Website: apple
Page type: order-returns
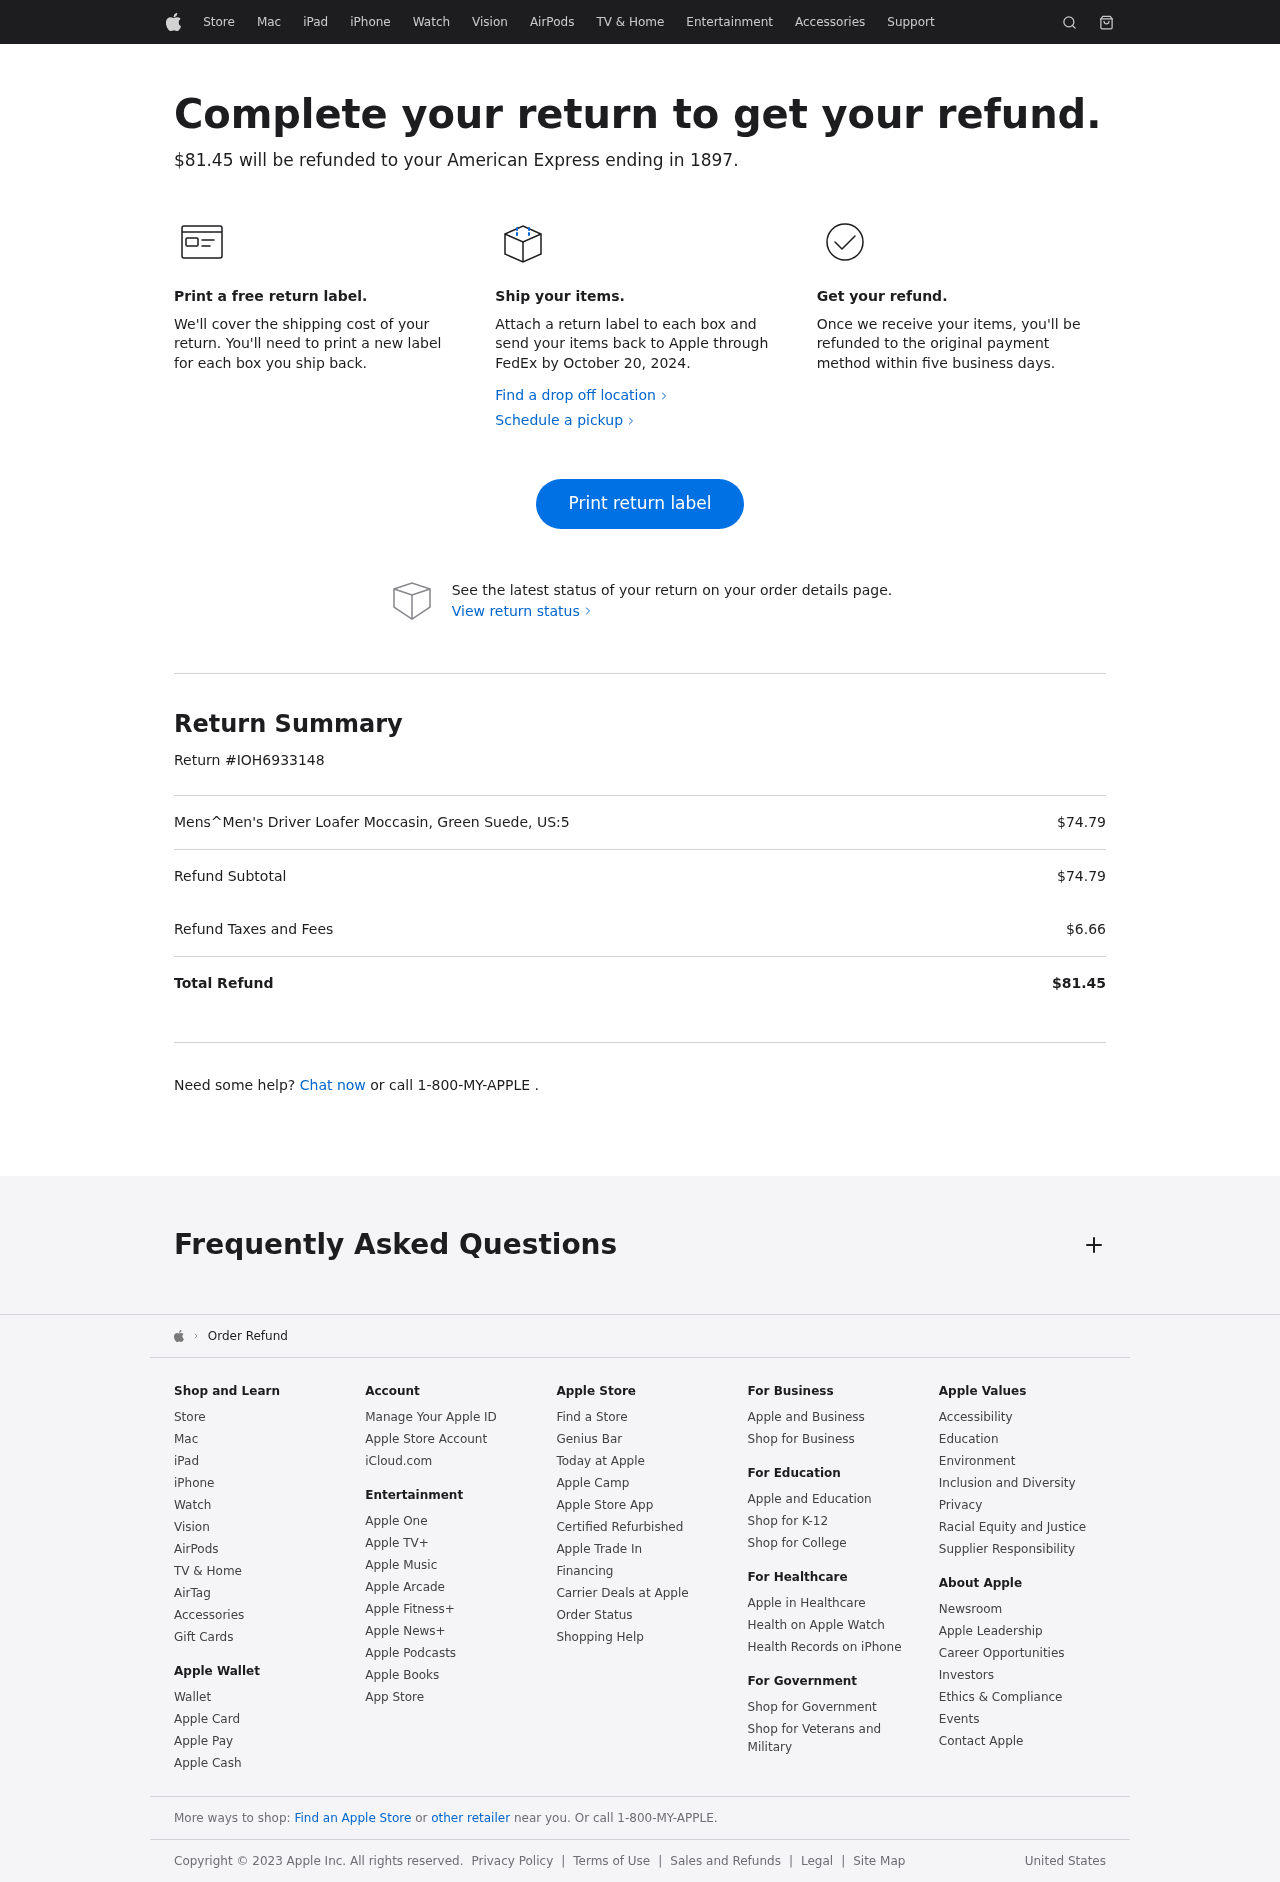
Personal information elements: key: PII_CARD_LAST4
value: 1897
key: PII_CARD_TYPE
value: American Express
Product elements: key: PRODUCT1_NAME
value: Mens^Men's Driver Loafer Moccasin, Green Suede, US:5
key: PRODUCT1_PRICE
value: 74.79
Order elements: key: ORDER_TOTAL
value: $81.45
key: ORDER_RETURN_BY_DATE
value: October 20, 2024
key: ORDER_RETURN_ID
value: IOH6933148
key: ORDER_SUBTOTAL
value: $74.79
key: ORDER_TAX
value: $6.66